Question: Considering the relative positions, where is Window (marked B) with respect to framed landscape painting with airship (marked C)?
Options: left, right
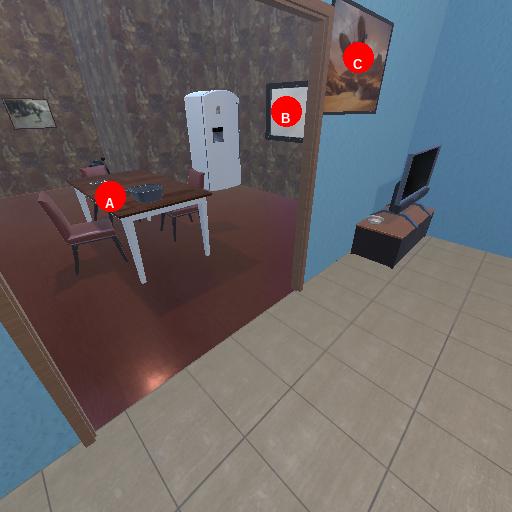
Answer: left